Question: I'm tinkering with a projecteuler problem and I encountered the following really odd behaviour. And I can't for the life of me figure out whats going on.

As the screenshot shows. The condition evaluates to false, and the if-statment executed as if it was true.
I feel like I'm going crazy here.
Updated code: <URL>
Edit: The actual values for next.x and next.y just prior to the condition are
0.324583, 9.97891
The are unchanged after the if statement.
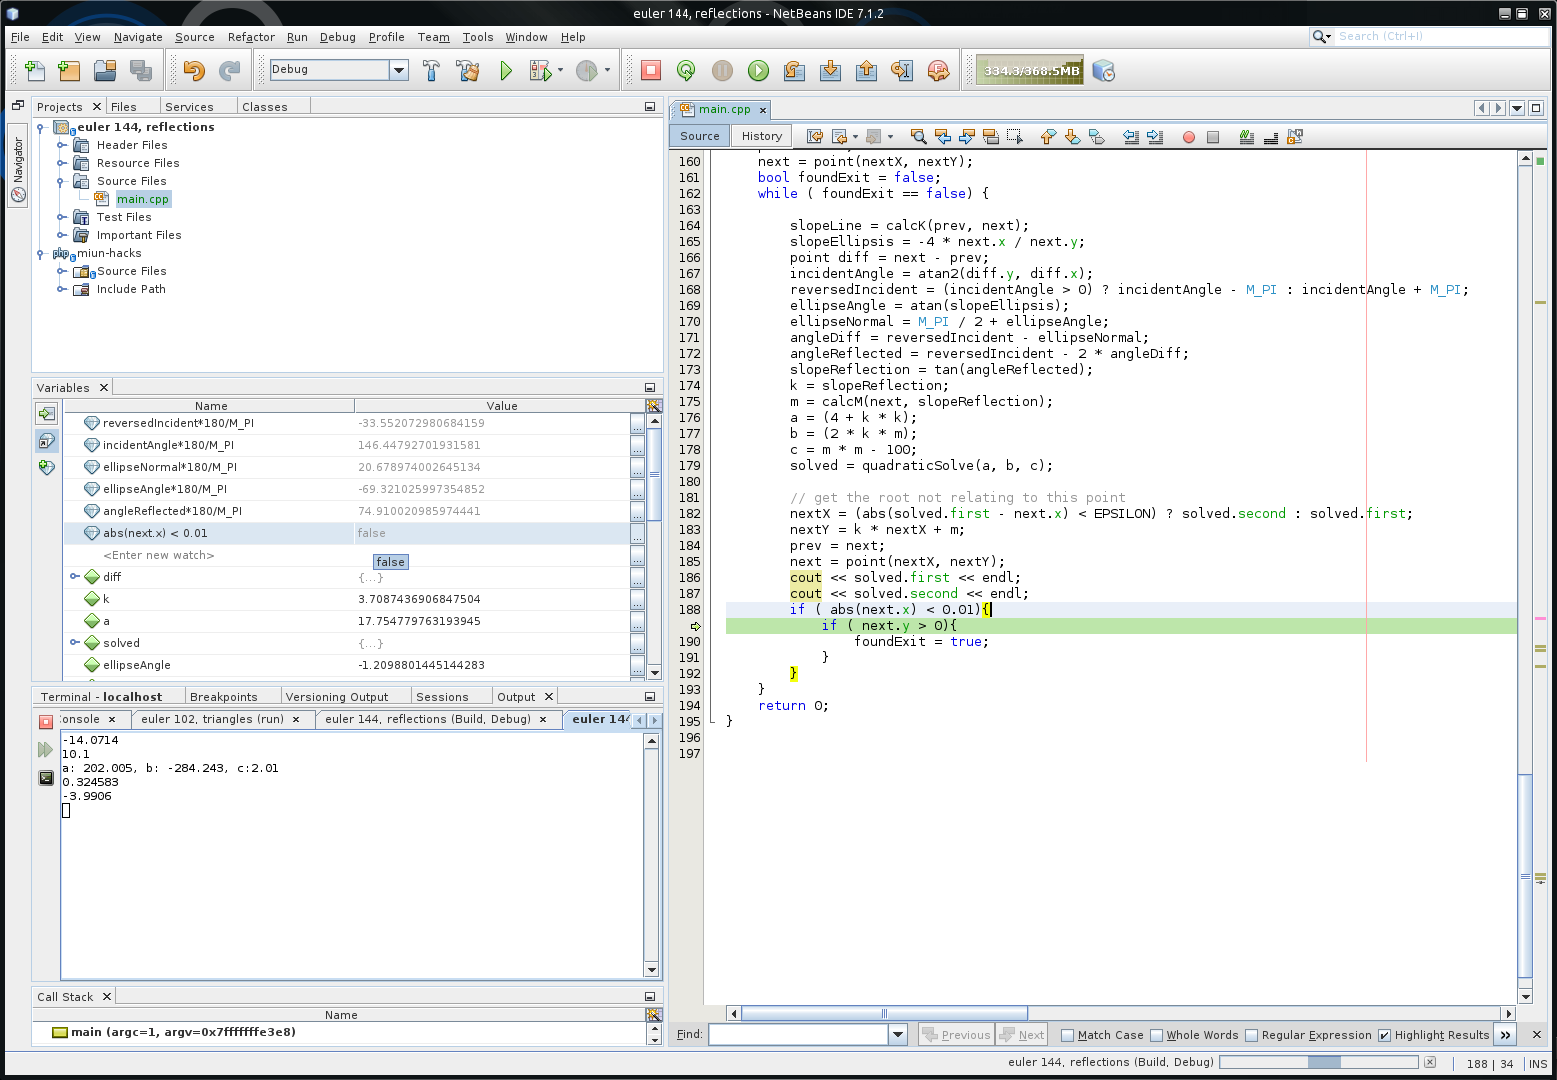
Answer: Having compiled the code, it appears that the abs you are calling is not std::abs, overloaded for floating point, but integer abs. Try this amendment to the code:
'''
// get the root not relating to this point
nextX = (abs(solved.first - next.x) < EPSILON) ? solved.second : solved.first;
nextY = k * nextX + m;
prev = next;
next = point(nextX, nextY);
cout << abs(next.x) << ", " << std::abs(next.x) << endl;
if ( std::abs(next.x) < 0.01){
cout << "Here1" << endl;
if ( next.y > 0){
cout << "Here2" << endl;
foundExit = true;
}
}
'''
You'll notice that the cout line is printing different values for abs and std::abs.